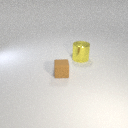
large yellow metal cylinder to the right of small brown rubber cube